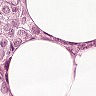
Metastatic tissue present: yes